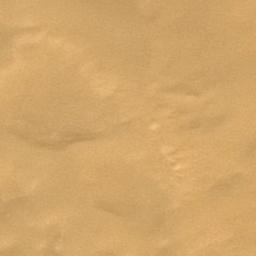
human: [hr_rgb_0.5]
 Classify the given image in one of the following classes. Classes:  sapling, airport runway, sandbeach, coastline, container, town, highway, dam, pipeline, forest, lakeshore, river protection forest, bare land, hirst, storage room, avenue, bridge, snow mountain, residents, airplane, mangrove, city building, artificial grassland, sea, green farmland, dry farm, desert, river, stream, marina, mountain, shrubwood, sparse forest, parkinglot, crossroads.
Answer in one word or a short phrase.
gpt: desert